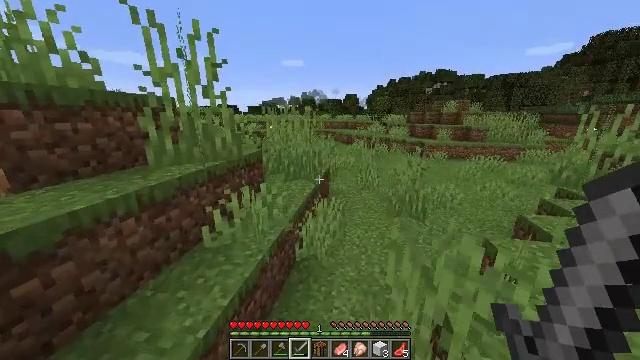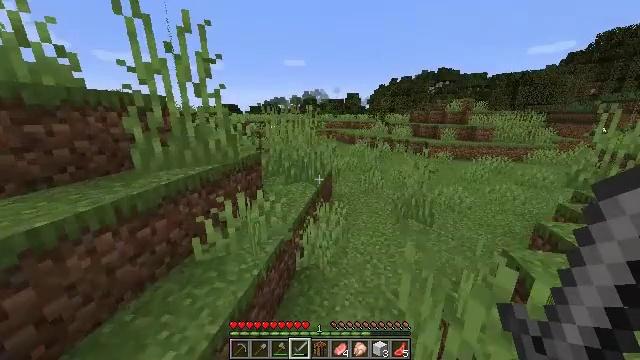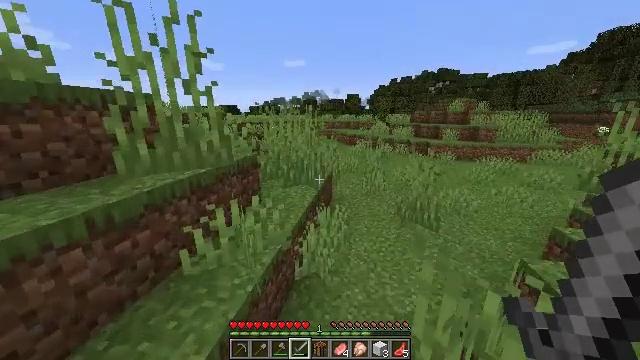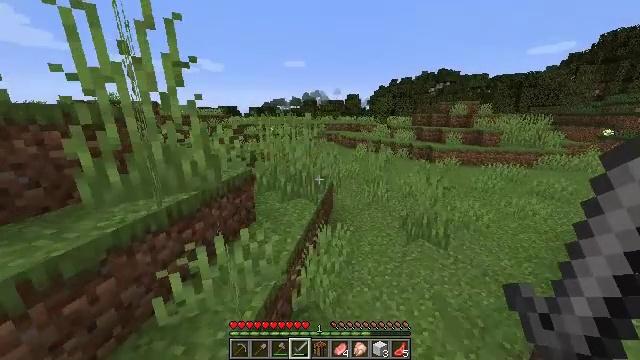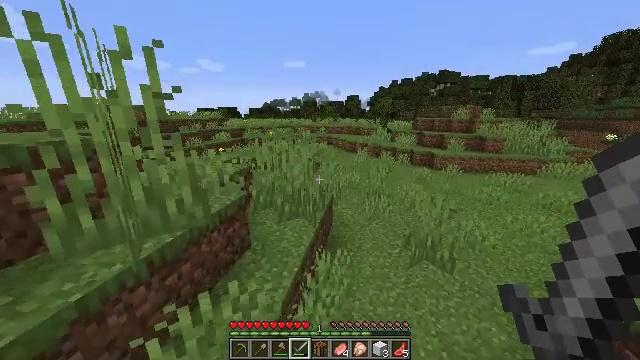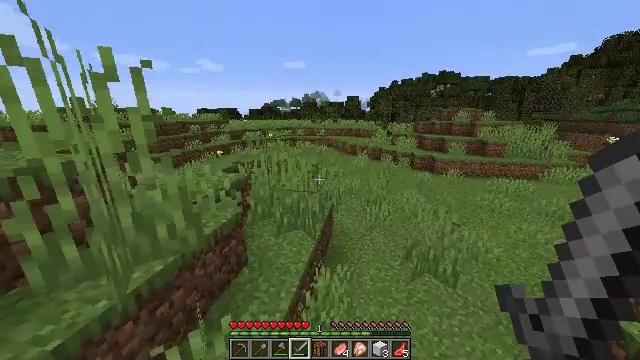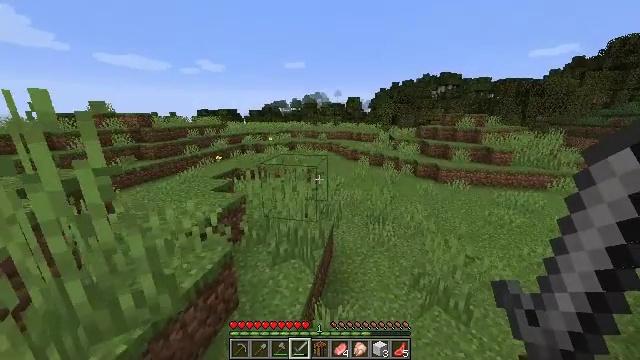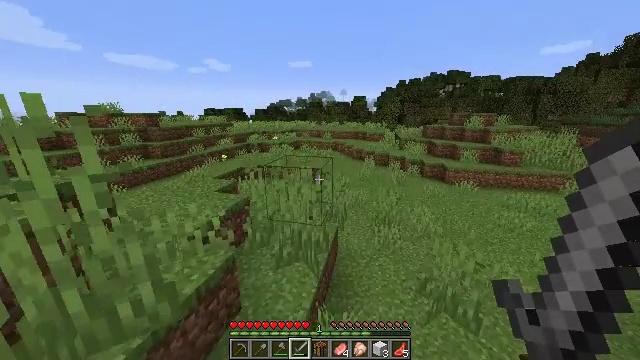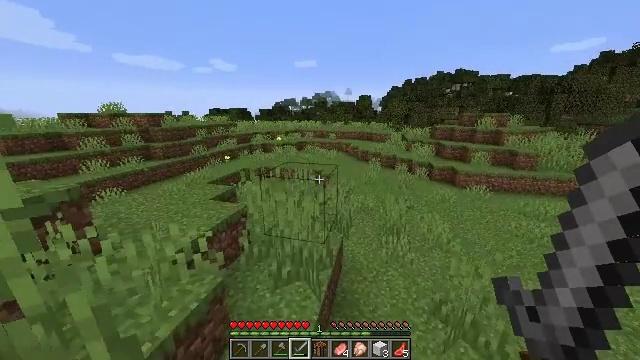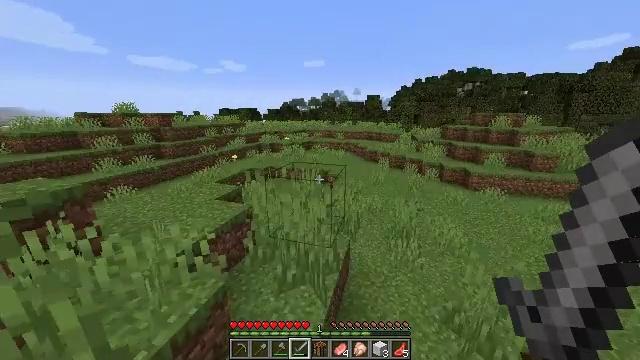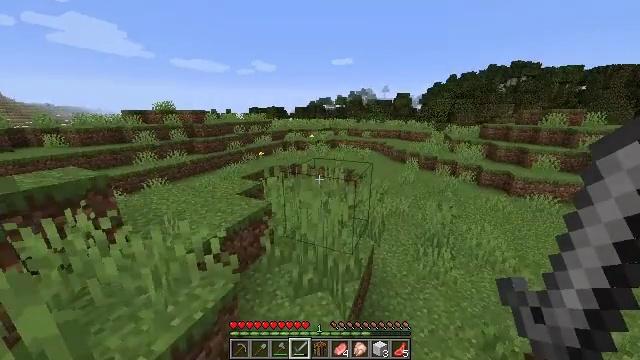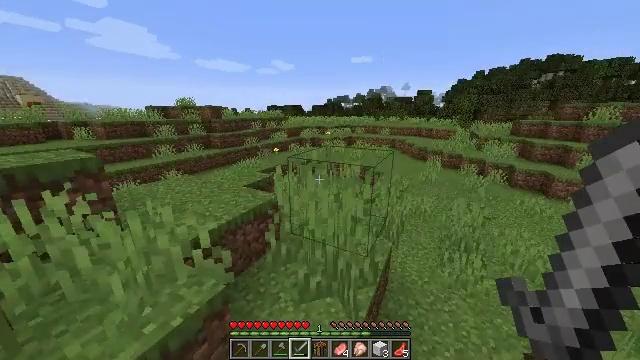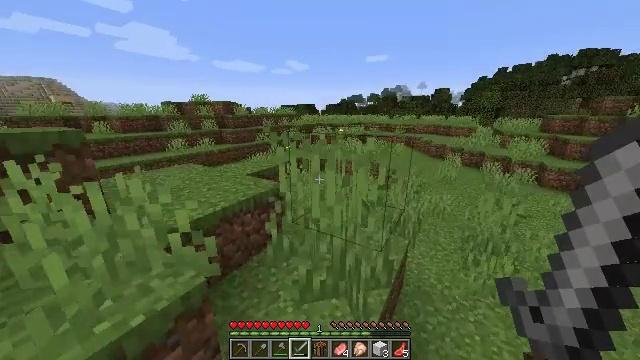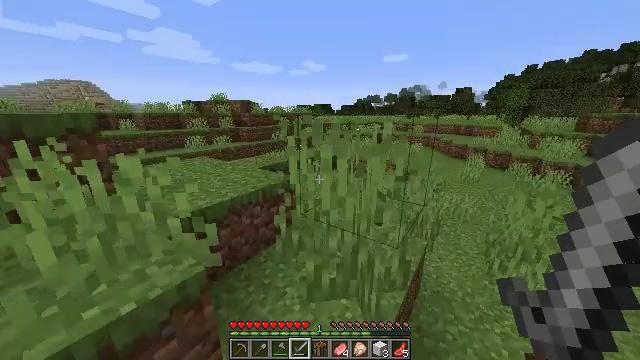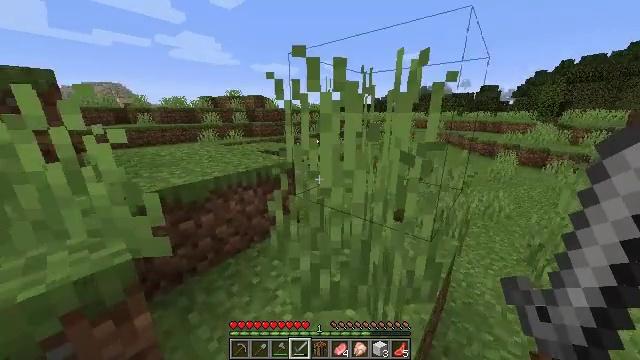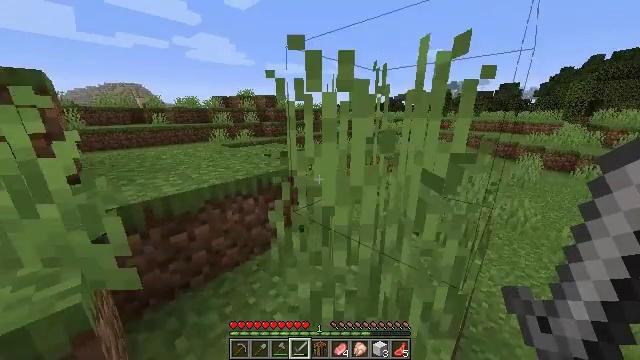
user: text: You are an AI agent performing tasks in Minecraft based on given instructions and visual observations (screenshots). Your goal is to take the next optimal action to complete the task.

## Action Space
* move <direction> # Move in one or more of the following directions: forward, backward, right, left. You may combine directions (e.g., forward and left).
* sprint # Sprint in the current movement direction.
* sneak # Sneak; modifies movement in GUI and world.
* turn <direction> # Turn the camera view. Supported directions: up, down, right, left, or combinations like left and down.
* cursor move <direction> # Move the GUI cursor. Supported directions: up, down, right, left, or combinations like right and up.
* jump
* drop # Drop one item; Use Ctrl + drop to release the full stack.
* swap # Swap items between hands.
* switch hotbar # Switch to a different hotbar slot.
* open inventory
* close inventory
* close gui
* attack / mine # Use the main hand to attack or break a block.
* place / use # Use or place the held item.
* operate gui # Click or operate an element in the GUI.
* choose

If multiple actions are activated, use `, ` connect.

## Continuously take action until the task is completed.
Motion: motion action
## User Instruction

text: Gather the chest from its place.
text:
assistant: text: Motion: move forward, sprint
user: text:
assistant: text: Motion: move forward, sprint
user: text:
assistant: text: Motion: move forward, sprint, jump
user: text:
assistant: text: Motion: move forward, sprint, jump
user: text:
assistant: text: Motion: move forward, sprint, jump
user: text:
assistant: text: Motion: move forward, sprint, jump
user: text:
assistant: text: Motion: move forward, sprint, turn left, jump
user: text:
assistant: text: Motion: move forward, sprint, turn left, jump
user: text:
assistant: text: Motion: move forward, sprint, turn left, jump
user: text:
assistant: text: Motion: move forward, sprint, turn left, jump
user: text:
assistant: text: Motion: move forward, sprint, turn left, jump
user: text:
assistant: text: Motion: move forward, sprint, turn left, jump
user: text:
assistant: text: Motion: move forward, sprint, turn left
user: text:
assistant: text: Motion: move forward, sprint, turn left
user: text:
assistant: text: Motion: move forward, sprint, turn left
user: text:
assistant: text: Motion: move forward, sprint, turn left
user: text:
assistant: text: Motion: move forward, sprint, turn left, jump
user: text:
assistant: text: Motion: move forward, sprint, turn left, jump
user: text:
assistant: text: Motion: move forward, sprint, turn left, jump
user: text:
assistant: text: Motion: move forward, sprint, turn left, jump
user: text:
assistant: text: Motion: move forward, sprint, turn left, jump
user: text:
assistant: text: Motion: move forward, sprint
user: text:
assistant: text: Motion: move forward, sprint
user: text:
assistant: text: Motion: move forward, sprint
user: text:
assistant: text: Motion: move forward, sprint, turn left
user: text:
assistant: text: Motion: move forward, sprint, turn left
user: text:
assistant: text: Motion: move forward, sprint
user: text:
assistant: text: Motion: move forward, sprint, jump
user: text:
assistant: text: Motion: move forward, sprint, turn left, jump
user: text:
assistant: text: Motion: move forward, sprint, turn left, jump